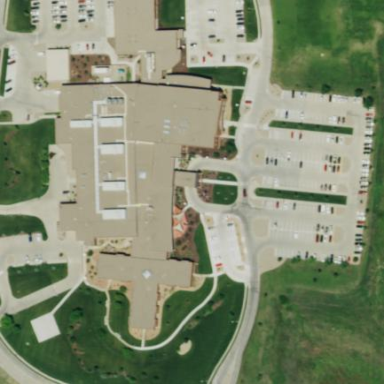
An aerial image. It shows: Hospital providing healthcare services.